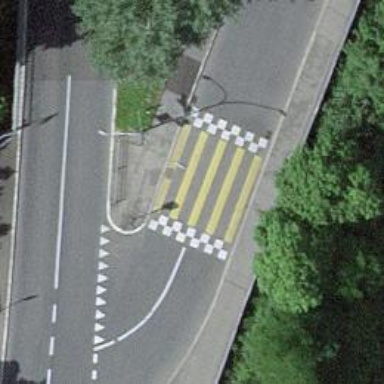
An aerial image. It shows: Kerb barrier.